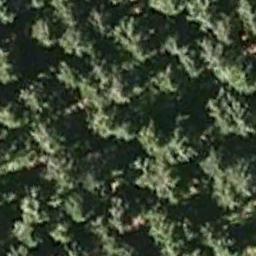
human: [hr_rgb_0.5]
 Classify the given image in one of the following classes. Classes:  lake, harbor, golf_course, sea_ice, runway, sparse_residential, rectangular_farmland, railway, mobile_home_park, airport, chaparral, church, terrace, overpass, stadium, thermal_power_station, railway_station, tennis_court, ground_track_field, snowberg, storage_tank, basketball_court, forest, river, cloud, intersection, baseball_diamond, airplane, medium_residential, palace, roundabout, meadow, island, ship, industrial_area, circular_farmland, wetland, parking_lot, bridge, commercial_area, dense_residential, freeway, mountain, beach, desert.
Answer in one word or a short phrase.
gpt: forest